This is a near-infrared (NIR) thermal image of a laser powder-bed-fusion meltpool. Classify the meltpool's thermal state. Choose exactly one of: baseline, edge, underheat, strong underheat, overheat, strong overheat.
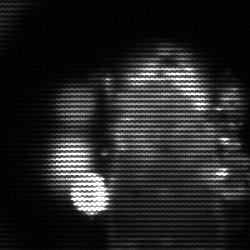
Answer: strong underheat